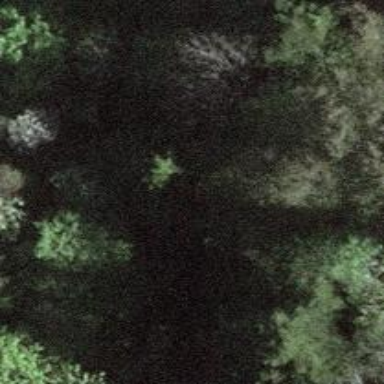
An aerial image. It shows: Disused railway tunnel.